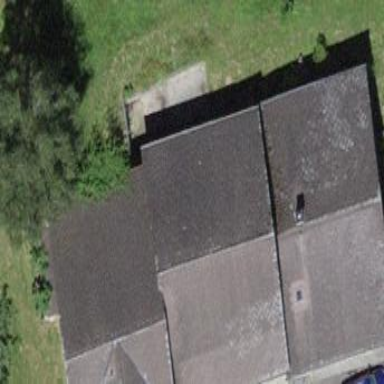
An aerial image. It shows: Farm building.